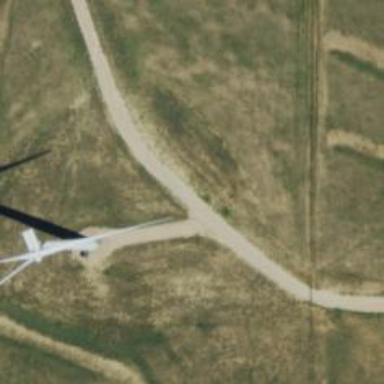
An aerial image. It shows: Road designated for service vehicles in wind farm area.